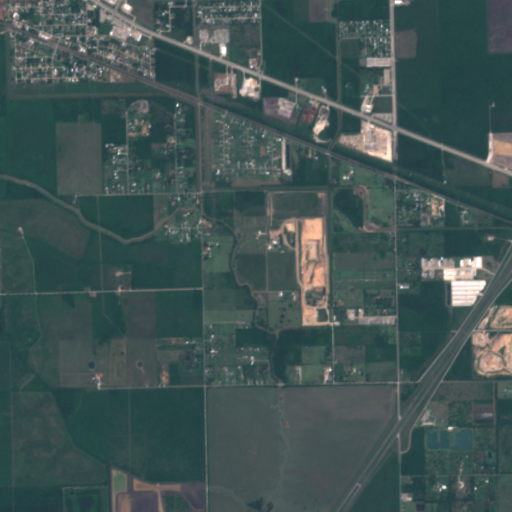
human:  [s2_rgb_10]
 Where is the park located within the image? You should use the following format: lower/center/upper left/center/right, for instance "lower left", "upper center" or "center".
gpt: The park is located in the upper left of the image.
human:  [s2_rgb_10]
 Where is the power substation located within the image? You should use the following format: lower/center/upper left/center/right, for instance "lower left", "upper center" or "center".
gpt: The power substation is located in the upper center of the image.
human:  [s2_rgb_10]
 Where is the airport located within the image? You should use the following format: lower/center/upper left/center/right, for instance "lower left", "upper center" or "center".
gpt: There is no airport in the image.